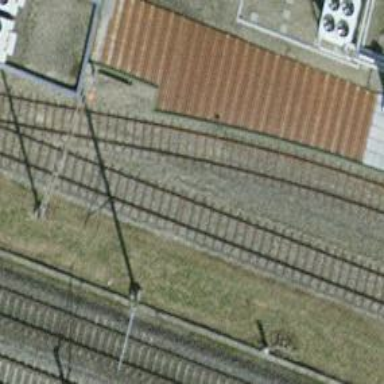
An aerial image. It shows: Single track railway spur with electrification through contact line.